Question: What is the function given?
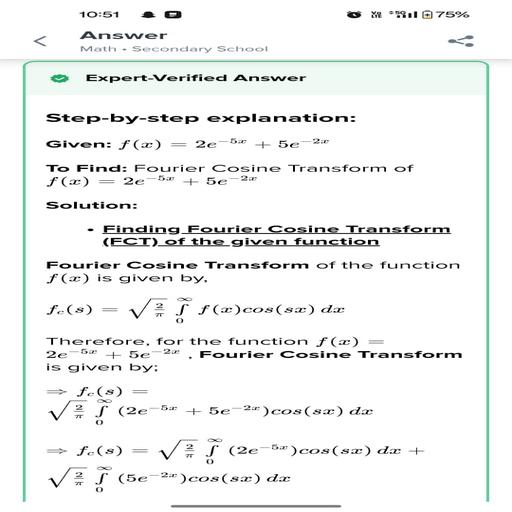
Answer:  f(x)=2e^{-2x} + 5e^{-2x}